Field crop: maize
Growth stage: 2
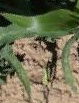
Species: maize